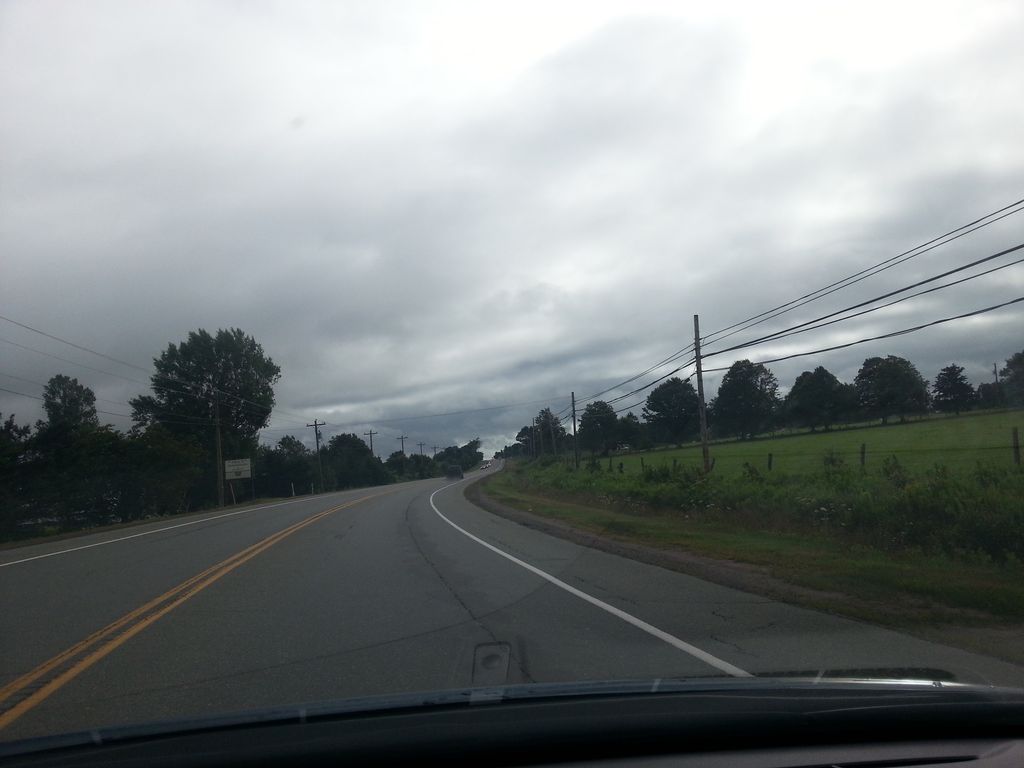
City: charlottetown